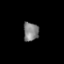
Tissue: prostate
Cell type: T cells
Senescence score: 0.308
Nuclear area (px): 283
Mean DAPI intensity: 126.717